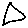
Label: triangle